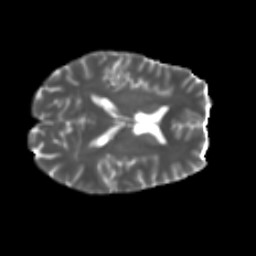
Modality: T2w
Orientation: axial
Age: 26
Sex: male
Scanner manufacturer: ge
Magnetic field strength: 3 T
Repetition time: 7.8 s
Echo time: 0.061 s